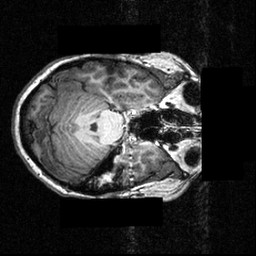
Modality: T1w
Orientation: axial
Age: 25
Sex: female
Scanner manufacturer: siemens
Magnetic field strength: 3.951 T
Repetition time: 1.5 s
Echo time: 0.00335 s